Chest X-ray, AP view. Patient: 43 years old, sex F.
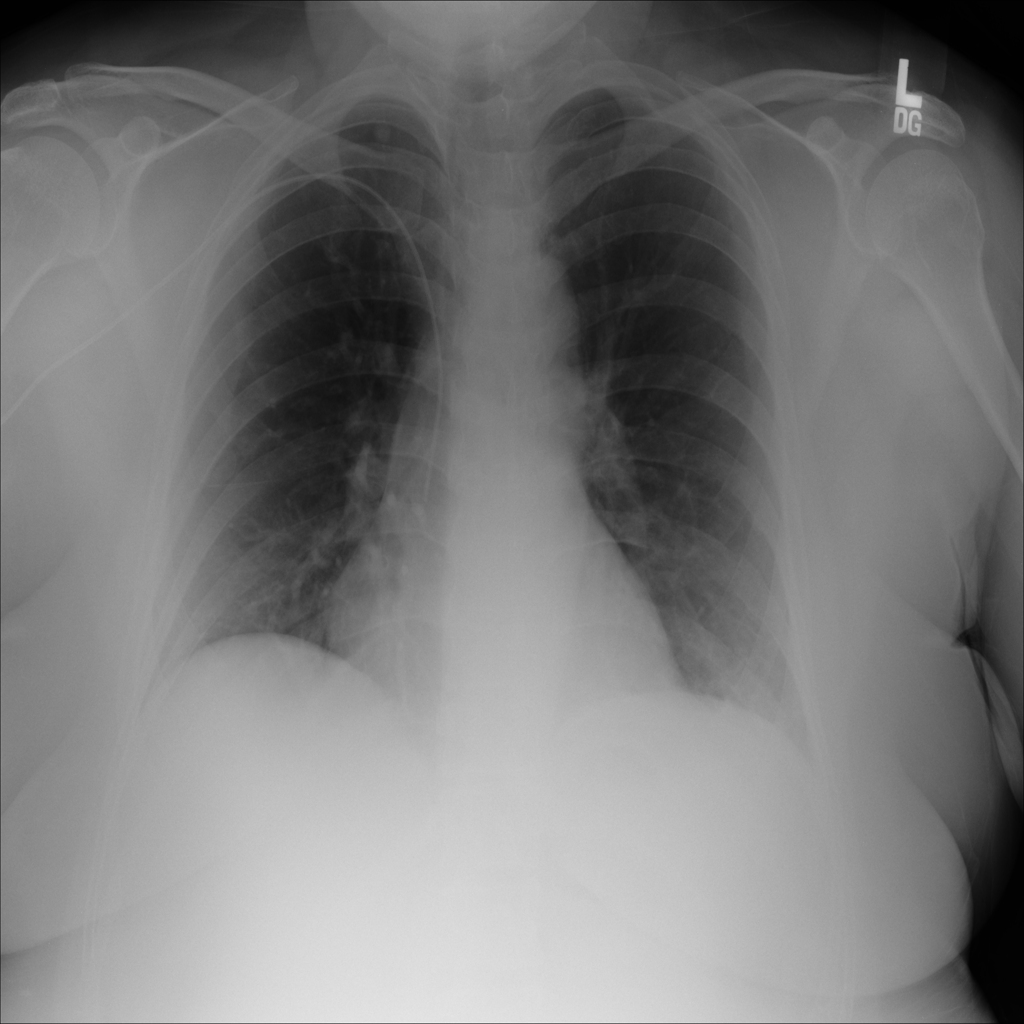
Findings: No Finding